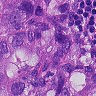
Metastatic tissue present: yes